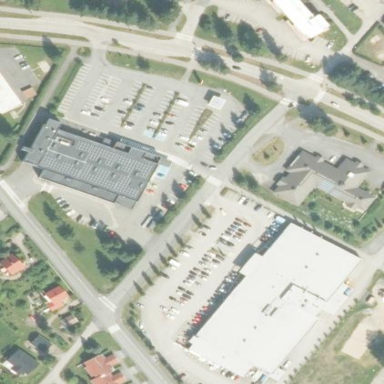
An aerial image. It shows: Retail building.